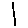
Label: line